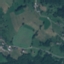
Label: Pasture